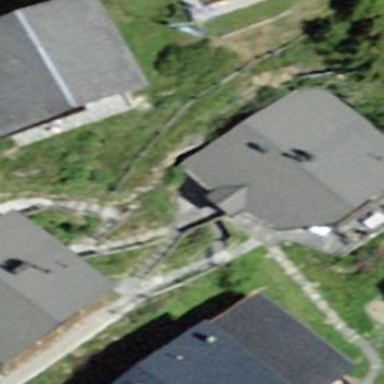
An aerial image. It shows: Part of building.